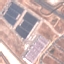
Land use / land cover: Industrial